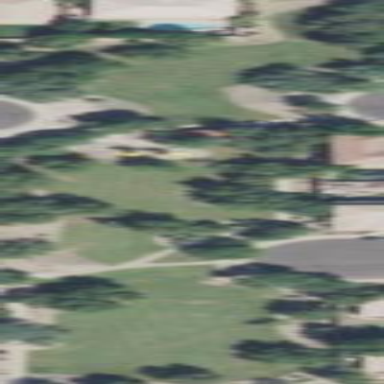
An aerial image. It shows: Park.